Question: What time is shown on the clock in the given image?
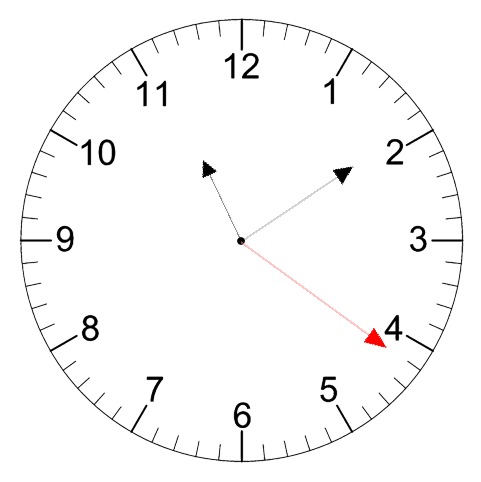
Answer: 11:09:21